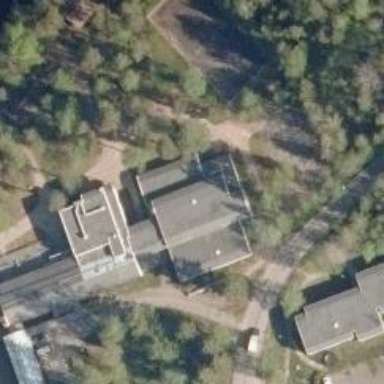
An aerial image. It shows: School building.